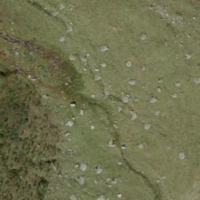
EUNIS habitat code: 26
Species observed at this site:
Marmota marmota